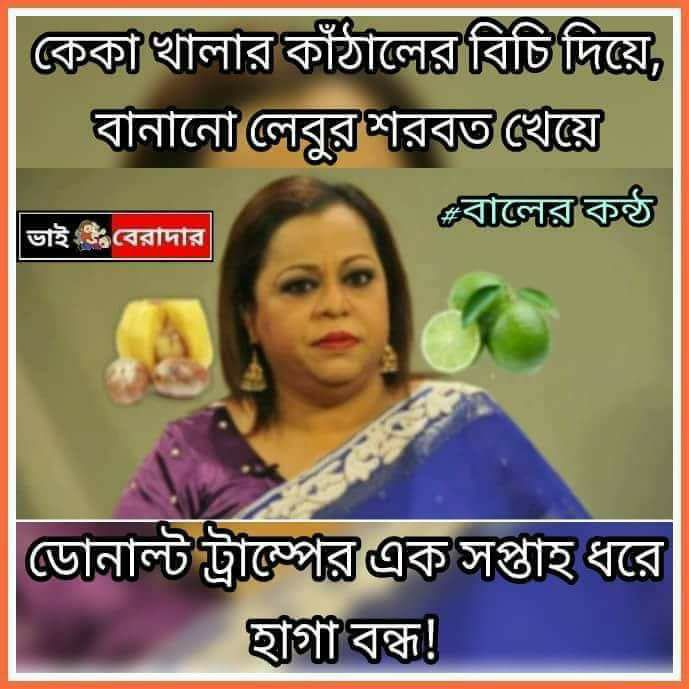
Text: কেকা খালার কাঠালের বিচি দিয়ে , বানানো লেবুর শরবত খেয়ে    #বালের কন্ঠ     ডোনাল্ট ট্রাম্পের এক সপ্তাহ ধরে হাগা বন্ধ !
Label: Hate
Hate category: Personal Offence
Targeted group: Individual